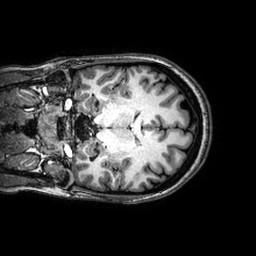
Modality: T1w
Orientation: coronal
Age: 21
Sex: female